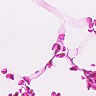
Metastatic tissue present: no